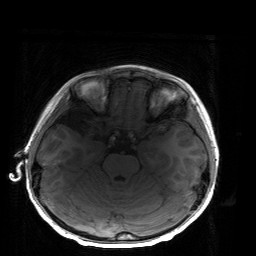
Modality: T1w
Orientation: coronal
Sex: male
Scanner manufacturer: siemens
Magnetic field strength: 3 T
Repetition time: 1.9 s
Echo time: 0.00243 s